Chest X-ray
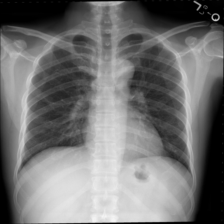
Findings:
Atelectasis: negative
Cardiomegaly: negative
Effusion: negative
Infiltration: negative
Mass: negative
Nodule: negative
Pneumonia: negative
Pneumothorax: negative
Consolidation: negative
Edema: negative
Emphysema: negative
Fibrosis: negative
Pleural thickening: negative
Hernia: negative